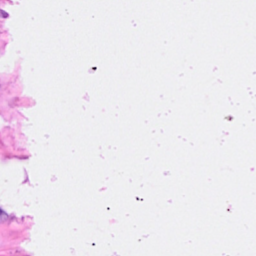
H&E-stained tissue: Breast